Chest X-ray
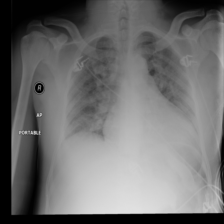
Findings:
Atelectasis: negative
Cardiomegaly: positive
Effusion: negative
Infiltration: negative
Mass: negative
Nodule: negative
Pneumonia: negative
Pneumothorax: negative
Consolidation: negative
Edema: negative
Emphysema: negative
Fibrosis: negative
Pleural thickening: negative
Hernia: negative